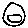
Label: smiley face